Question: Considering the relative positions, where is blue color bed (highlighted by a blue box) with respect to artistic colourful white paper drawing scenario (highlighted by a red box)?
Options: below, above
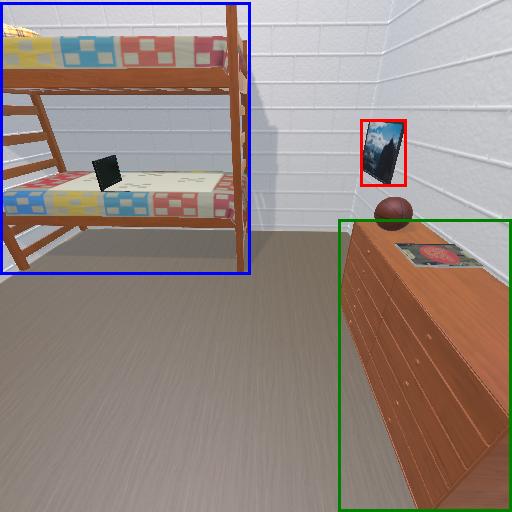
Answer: below